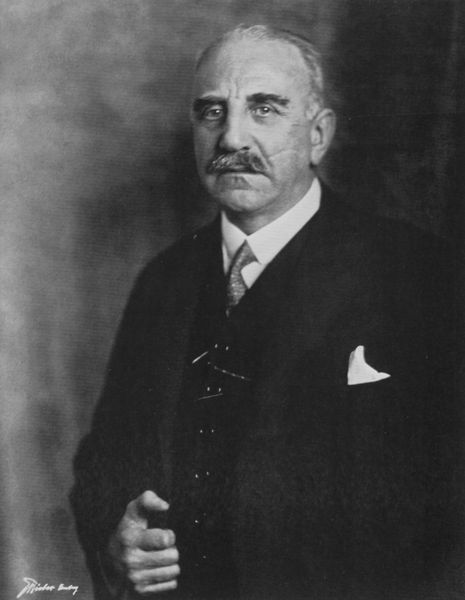
Titel: Carl Peterson, Vorsitzender der Deutschen Demokratischen Partei
Künstler: Emilie Bieber
Schlagwörter: hand, kopf, mann, weiß, finger, grau, licht, mund, nase, ohr, profil, schwarz, stirn, blick, tuch, alt, anzug, bart, hemd, jacke, schnurrbart, wand, augen, falten, gesicht, kragen, bildnis, hals, herr, portrait, porträt, signatur, auge, haare, pose, vater, person, augenbrauen, kinn, knopf, lippe, schrift, wangen, kette, schnäuzer, falte, schnurbart, krawatte, ernst, brauen, glatze, atelier, edel, knöpfe, fein, knopfleiste, revers, schnauzer, weste, foto, fotografie, photographie, griff, hitler, alter, unterschrift, schwarz-weiß, uniform, politiker, halbglatze, ohrmuschel, photo, taschentuch, kravatte, oht, selbstportrait, schlips, narbe, eand, einstecktuch, wichtig, oberlippenbart, orh, firma, studio, anzugjacke, wiß, schwarzweis, fotot, schnuttbart, chef, ahnd, anzug jacke weste, schmiss, analog, 19. jahrhundert, 20. jahrhundert, dunjkel, ohnaser, unterschfit, traurg